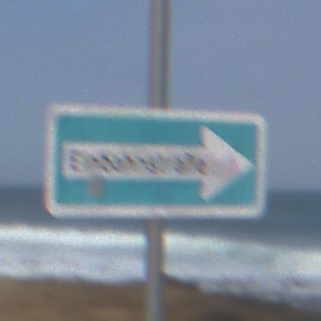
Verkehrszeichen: EinbahnstrasseRechtsweisend
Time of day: Midday
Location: Outdoor (Nature)
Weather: PartlyCloudy
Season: NotSpecified
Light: Natural